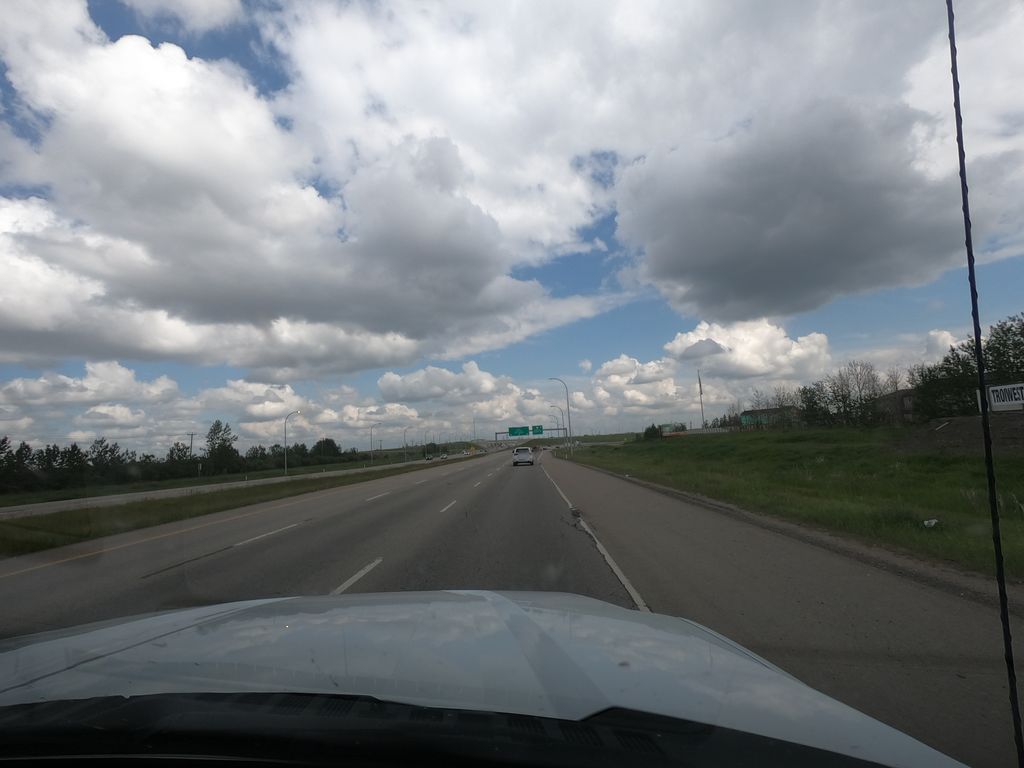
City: edmonton